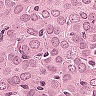
Metastatic tissue present: yes